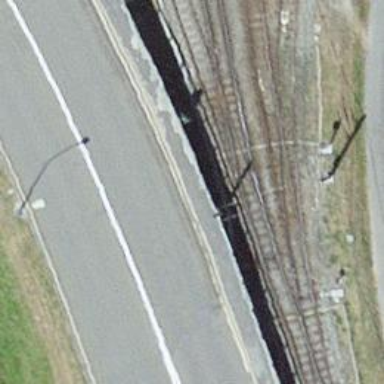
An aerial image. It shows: Narrow-gauge railway track with one electrified contact line.